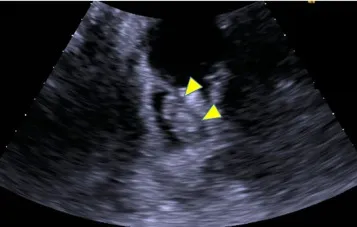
4 chamber view. Echocardiography showed no pericardial effusion (arrow). It showed a floating mass extending from the left atrial orifice of the right pulmonary vein toward the atrial septum, which was considered a potential embolic source (arrowhead).
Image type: radiology (ultrasound)